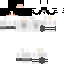
A female skeleton skin with dark skin, wearing blonde bald dressed in a black robe top and black pants, featuring a closed mouth.